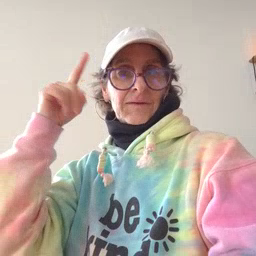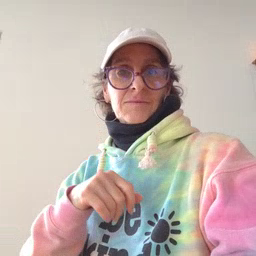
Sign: for